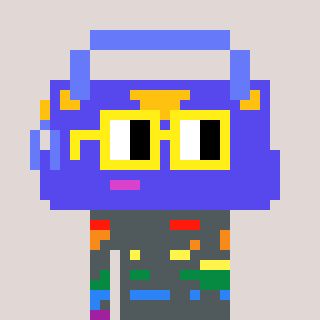
a pixel art character with square yellow glasses, a bag-shaped head and a teal-colored body on a warm background